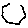
Label: hexagon